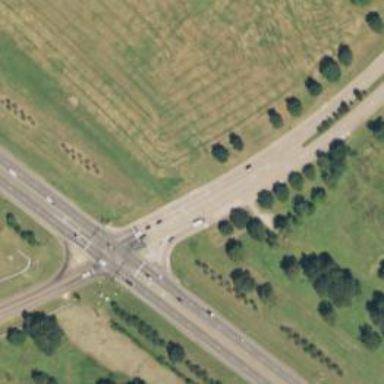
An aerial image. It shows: Trunk link highway.